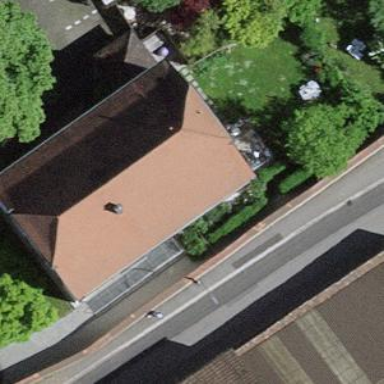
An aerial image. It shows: Building.